Aerial crown-view tile of a tropical tree (Barro Colorado Island, Panama), acquired 20250414:
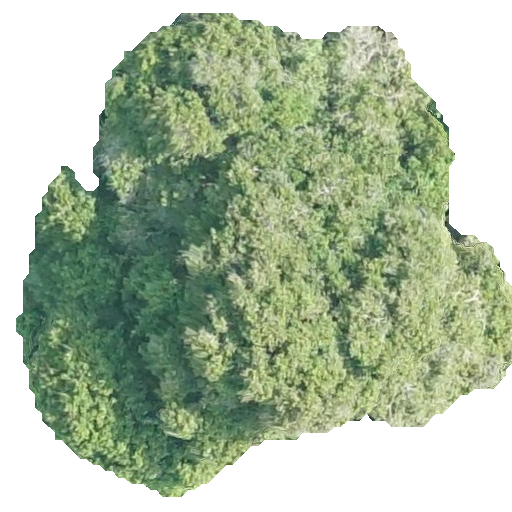
Species: Prioria copaifera
GBIF accepted scientific name: Prioria copaifera
Crown area: 250.411 m²